Question: My reference of "mike" instance points to "Student" but as its name shows "Person" , I don't know why is that. Here is my code and screenshot of console below:
'''
const Person = function (firstName,birthYear) {
this.firstName = firstName;
this.birthYear = birthYear;
}
Person.prototype.calcAge = function () {
console.log(2037 - this.birthYear);
}
const Student = function (firstName, birthYear, course){
Person.call(this,firstName,birthYear);
this.course = course;
};
Student.prototype = Object.create(Person.prototype)
Student.prototype.constructor = Student;
Student.prototype.introduce = function () {
console.log('My name is ${this.firstName} and ,I study ${this.course}');
}
const mike = new Student('Mike',2020, 'Computer Science');
console.log(mike);
'''
When I check on console it shows Person:

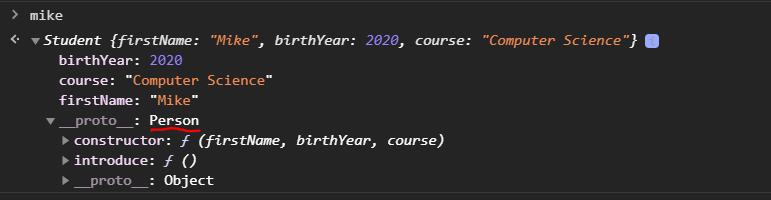
Answer: 'Student.prototype = Object.create(Person.prototype)'
In this case, you are creating a new object and make it the value of 'Student.prototype'. The new object 'Student' has 'Person.prototype' as its prototype.